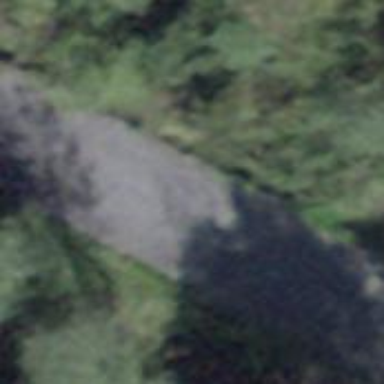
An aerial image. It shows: Tertiary road on bridge with asphalt surface.